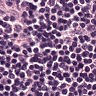
Metastatic tissue present: no